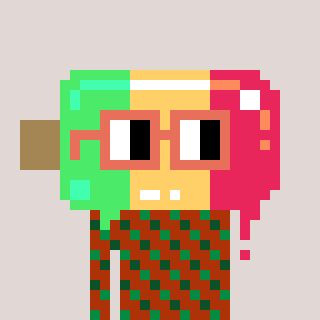
a pixel art character with square orange glasses, a icepop-shaped head and a hotbrown-colored body on a warm background